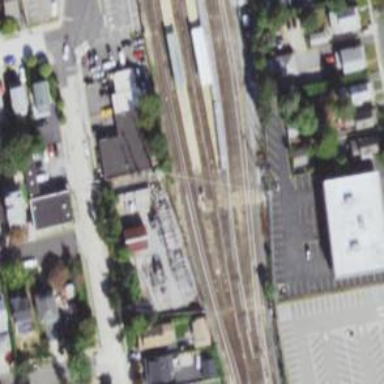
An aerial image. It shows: Electrified rail for trains.